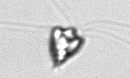
Label: Pyramimonas_longicauda